Question: I'm trying to create a kind of table in CSS.
My aim is to have 2 sections, the brand and the rest of the topbar in this case.
What I would like to do is split it in to 2 main pieces, so I'll have the brand logo on the left spanning over '100px' and then the rest of the space will be allocated to the navigation. In the navigation I will split it into 2 lists which one could be floated left, and the other right.
However, I'm struggling to get the brand section to consist of '100px' in width whilst having 'display: table-cell;'
I have attached a fiddle with my current work.
You will see that the brand section currently spans the entire width rather than the desired '100px'
Please note that the section on the right of the brand needs to be the remaining width of the browser. To visually show this I have a screenshot below.

Everything in the white section would be 1 div spanning the entire width on the right of the dark grey brand area, I don't think i can do this using 'display: inline-block;' as it wouldn't take up the remaining space.
Can anyone guide me further please.
<URL>
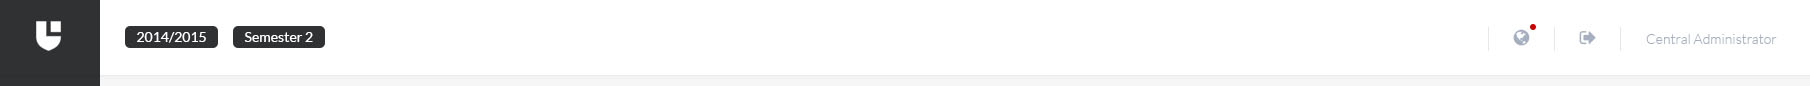
Answer: As always, there's more than one way to skin a cat. Like I mentioned in my comment above, I don't know that I would have taken the table approach, personally. Here's one of many, many ways you could do it:
<URL>
# CSS:
'''
.topbar {
width: 100%;
height: 30px;
background-color: #777;
overflow: hidden;
}
.logo {
float: left;
width: 100px;
height: 30px;
background-color: #111;
}
.left {
float: left;
width: 50%;
margin-right: -50px;
padding-right: -50px;
height: 30px;
background-color: #f00;
}
.right {
float: left;
width: 50%;
margin-right: -50px;
padding-right: -50px;
height: 30px;
background-color: #00f;
}
'''
# HTML:
'''
<div class="topbar">
<div class="topbar-contents">
<div class="logo">
Logo
</div>
<div class="left">
Left
</div>
<div class="right">
Right
</div>
</div>
</div>
'''
Quite frankly, I wouldn't use this exact code in production, as it's just a quick proof of concept, but hopefully it at least gets you thinking a bit more outside the box with your approach.